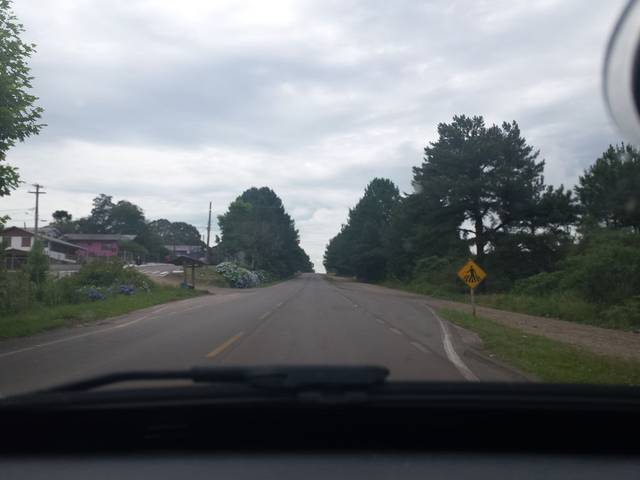
Region: Brazil
Coordinates: -29.33, -50.781